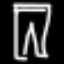
Label: pants